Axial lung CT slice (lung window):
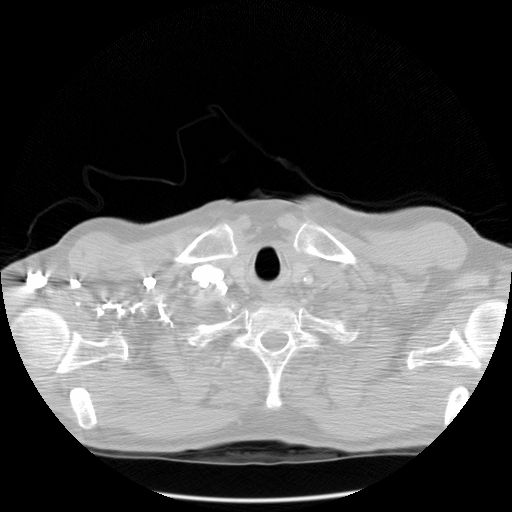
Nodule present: no